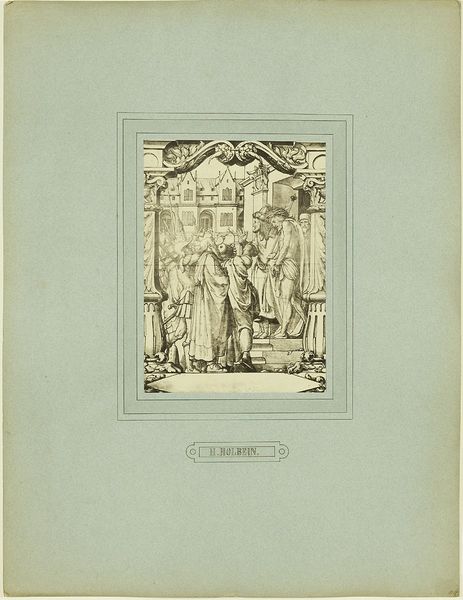
Titel: H. Holbein
Künstler: Adolphe Braun
Standort: Hamburg
Institution: Museum für Kunst und Gewerbe Hamburg
Schlagwörter: johannes, foto, fotografie, photographie, pilatus, kunst, photo, karton, christus, jesus christus, christi, markus, passion, lukas, lichtbild, ecce, pontius, homo, zeichenkunst, bildwerke, angewandte und bildende kunst, hessische systematik, matthäus, pigmentdruck, reproduktionsfotografie, kunstreproduktion, reproduktionsphotographie, kohledruck, passionsdarstellung